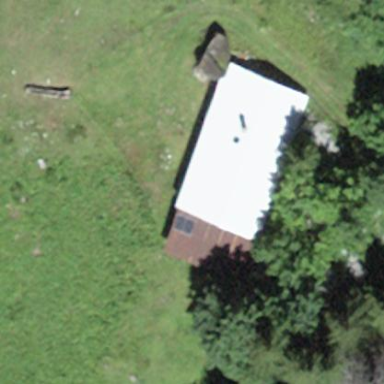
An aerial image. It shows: Building with gabled roof oriented along its length.